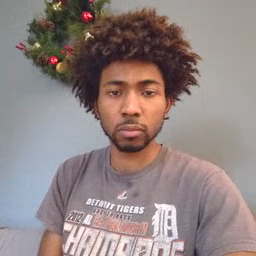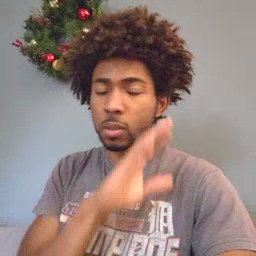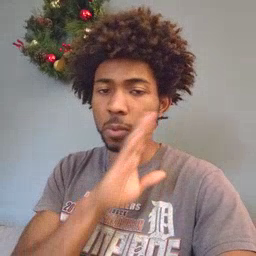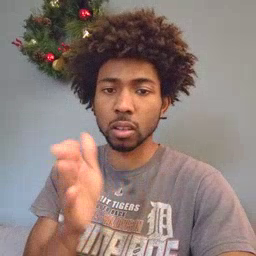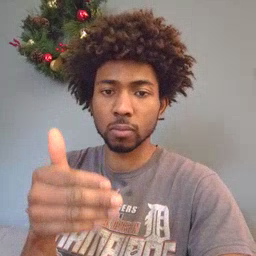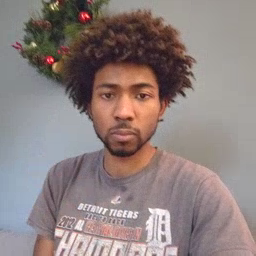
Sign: bedroom